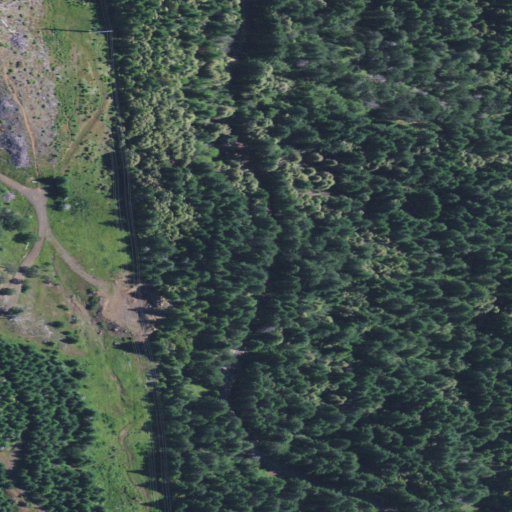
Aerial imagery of gap in Oregon named Burnt Hill Summit containing evergreen forest, shrub, open development, mixed forest, and grassland